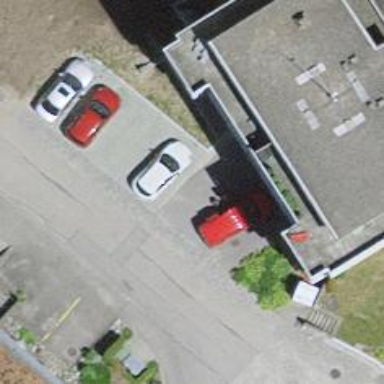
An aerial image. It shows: Parking area.